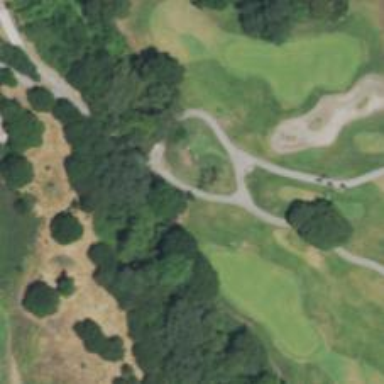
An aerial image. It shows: Footway on the golf path at Eagle Vines Golf Course.